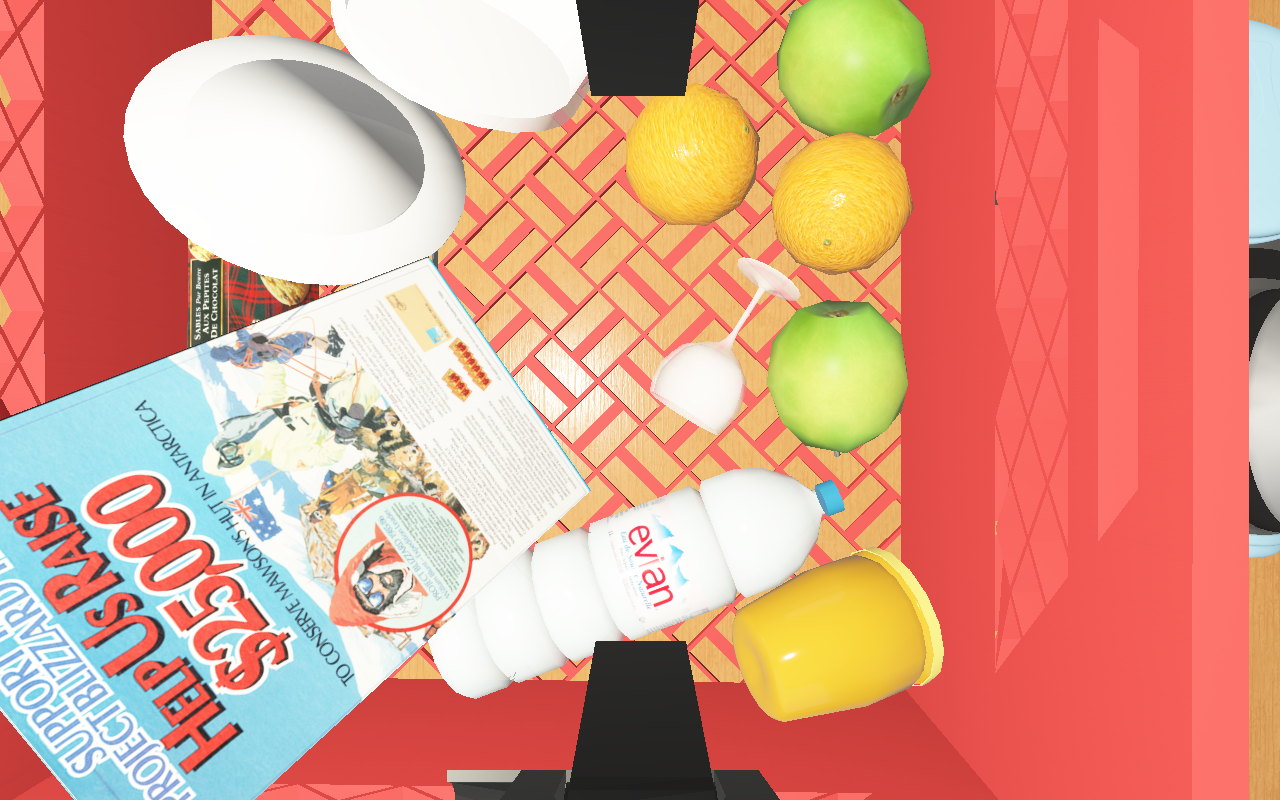
Objects in the scene:
apple
plate
cereal box
cereal box